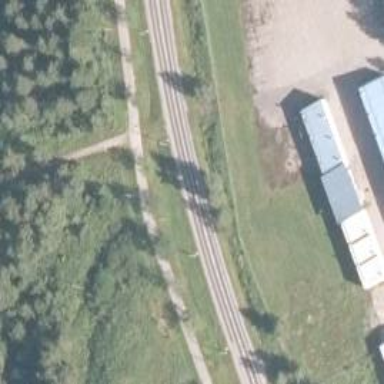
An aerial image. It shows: Cycleway.